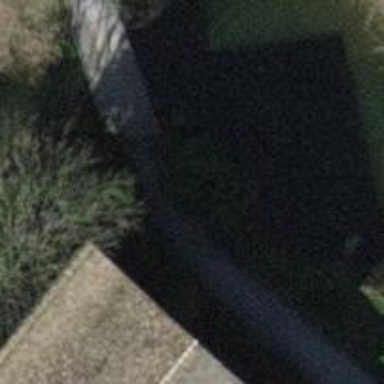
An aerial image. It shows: Footway bridge.